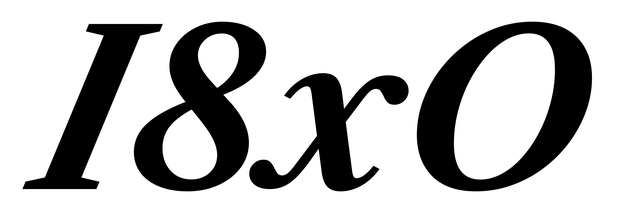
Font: LibreCaslonText-Italic_Bold_Italic